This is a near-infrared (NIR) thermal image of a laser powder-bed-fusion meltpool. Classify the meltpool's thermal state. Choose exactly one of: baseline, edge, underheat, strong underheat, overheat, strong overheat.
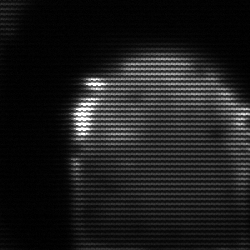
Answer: edge